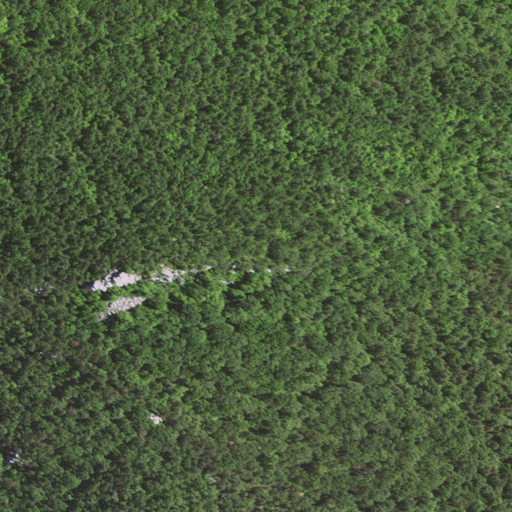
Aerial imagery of mountain in Virginia named Pinnacle Rock containing mixed forest, evergreen forest, and deciduous forest